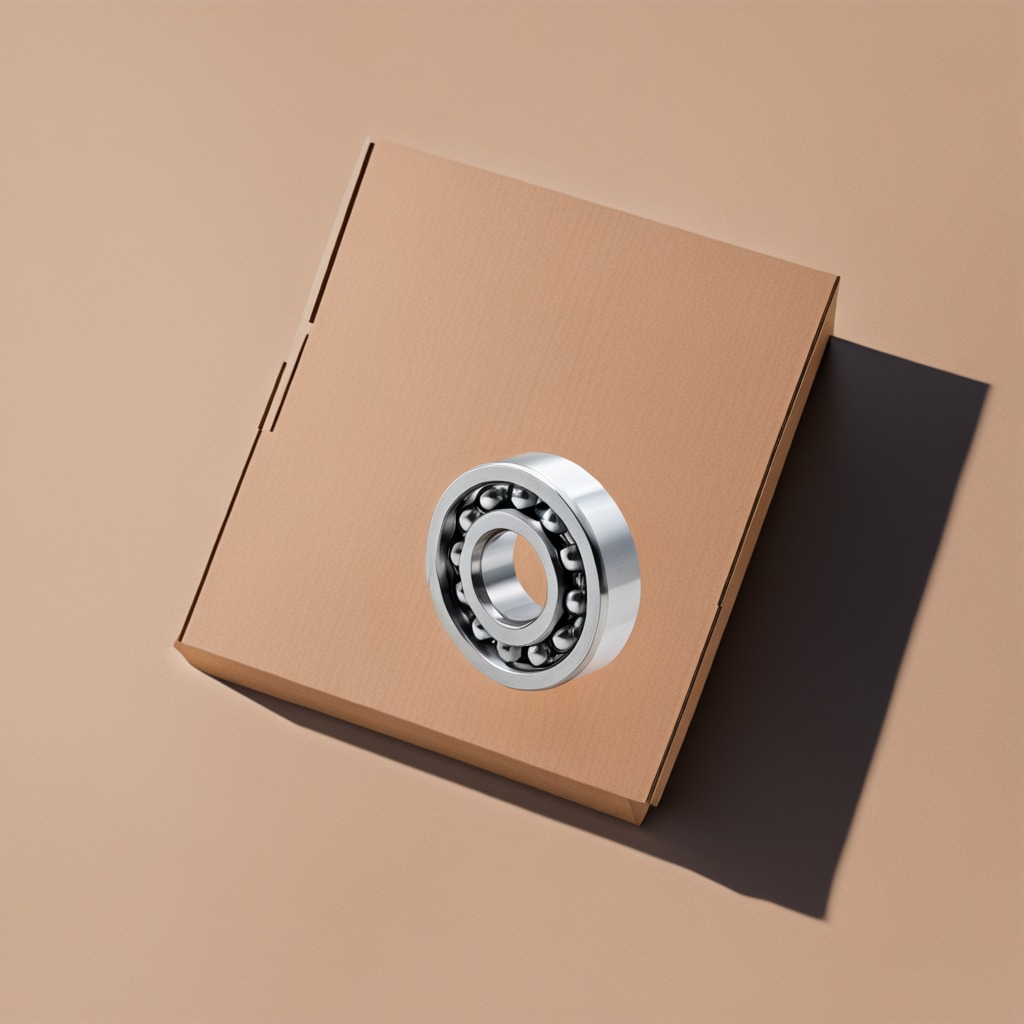
A metal ball bearing is lying on the cardboard box surface.